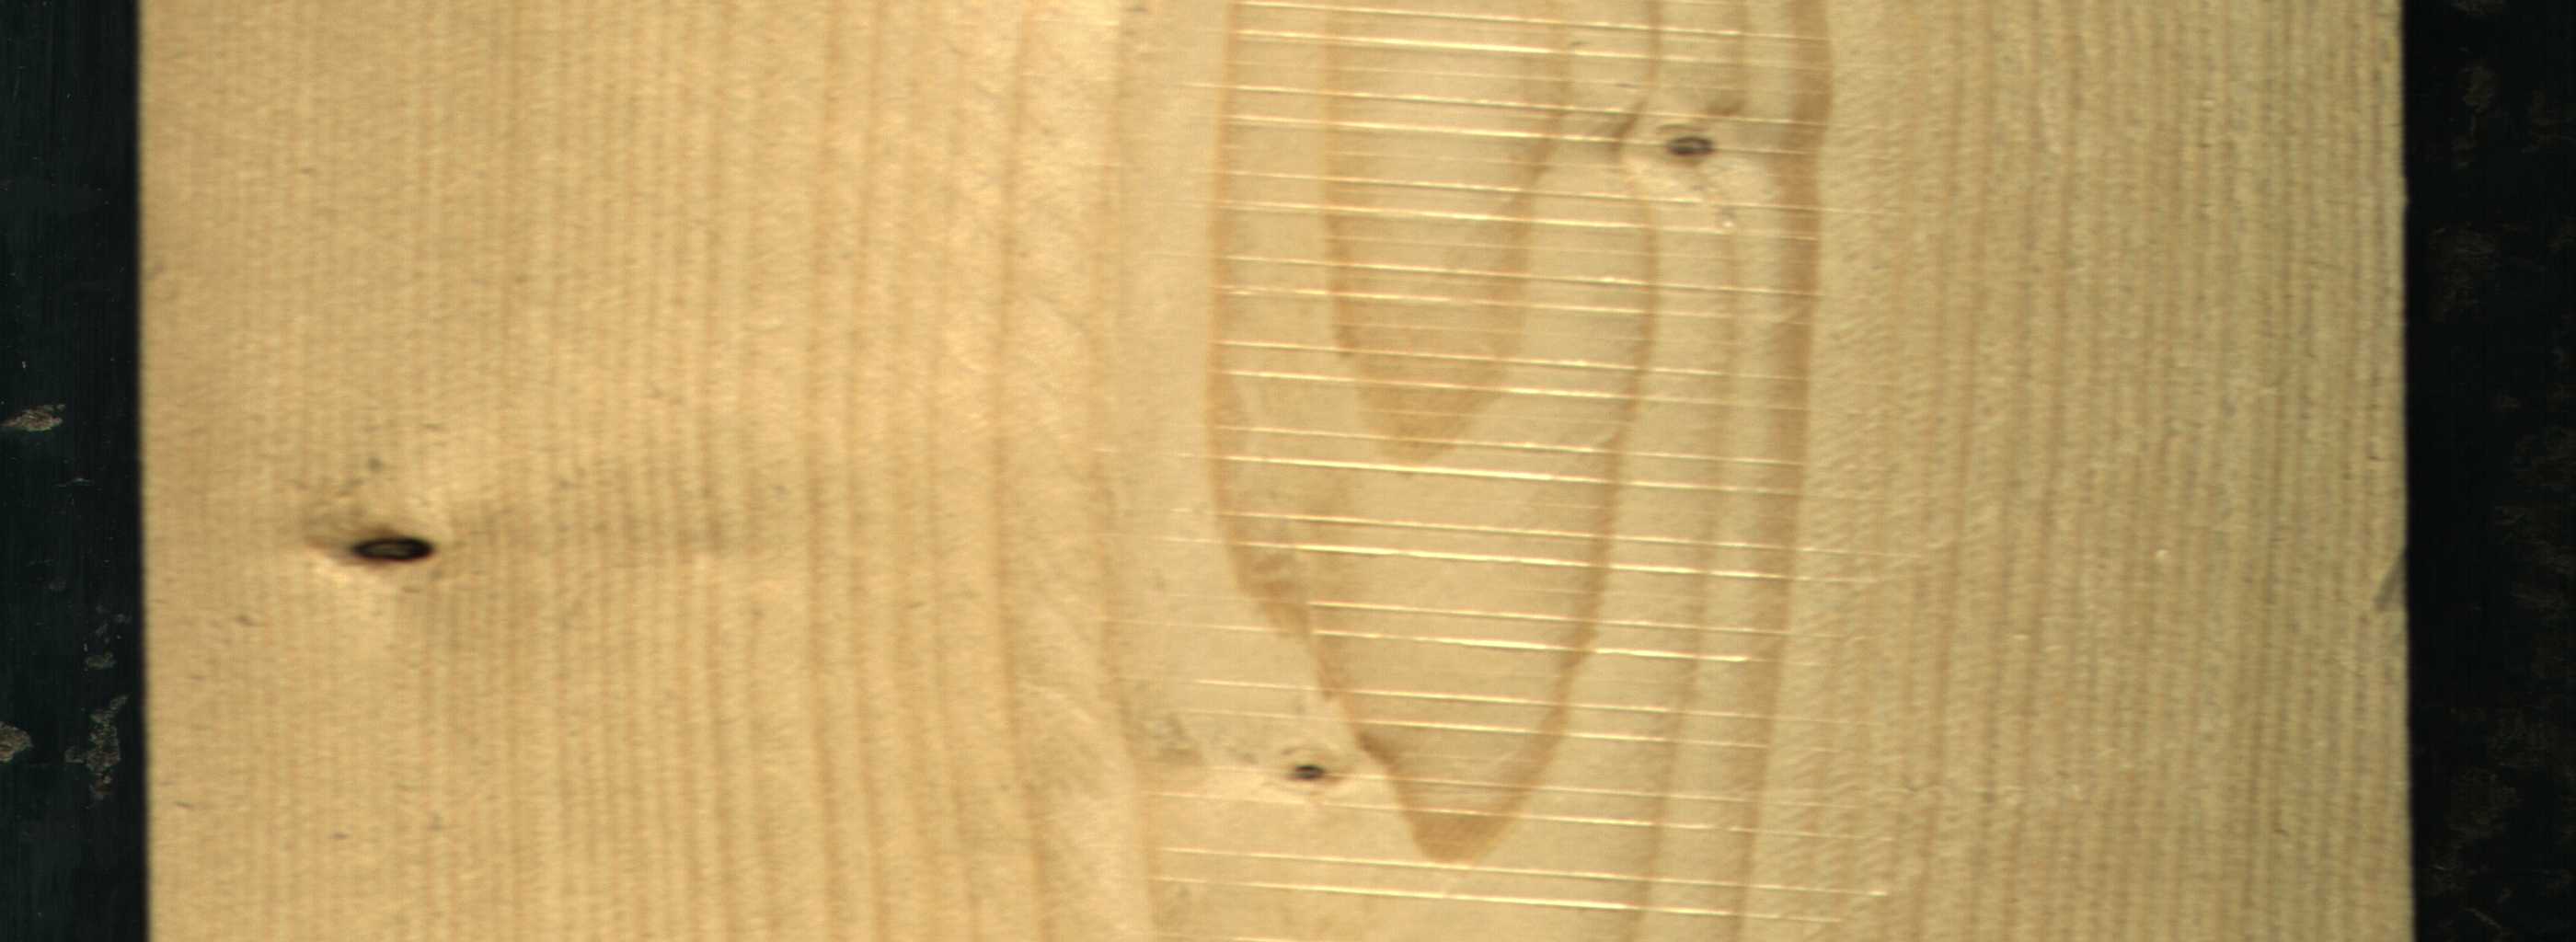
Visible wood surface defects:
Dead_Knot
Live_Knot
Live_Knot